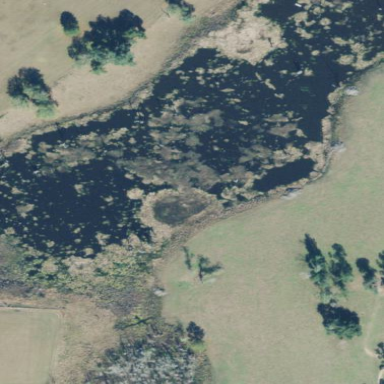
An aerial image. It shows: Peaceful pond surrounded by nature.